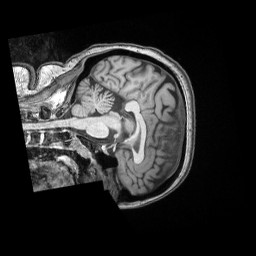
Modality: T1w
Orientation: sagittal
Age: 33
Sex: female
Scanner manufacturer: siemens
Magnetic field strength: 3 T
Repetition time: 2 s
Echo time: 0.00339 s